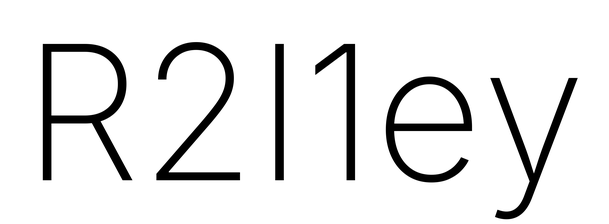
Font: Inter_ExtraLight